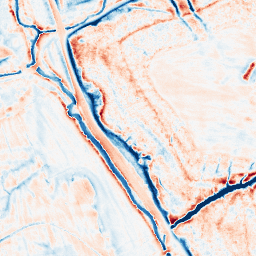
Category: edge_preserving
Decomposition family: anisotropic_diffusion
Decomposition parameters: iterations: 50
kappa: 100
gamma: 0.15
Upsampling method: regularized
Upsampling parameters: scale: 4
lambda_reg: 0.01
Upsampling scale: 4